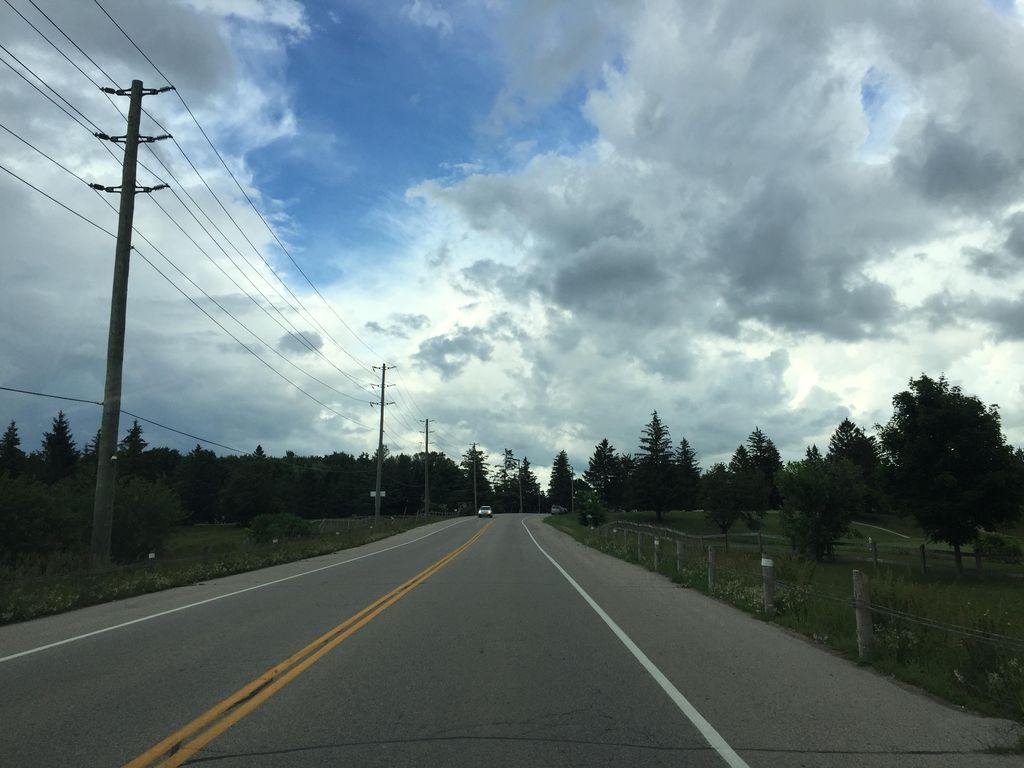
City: kitchener-waterloo